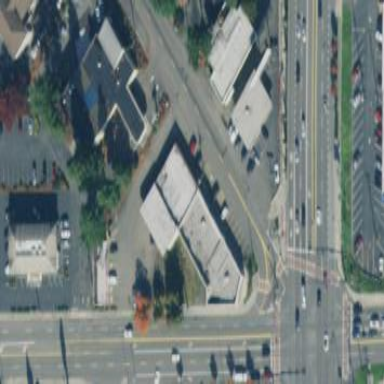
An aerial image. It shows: Retail building.